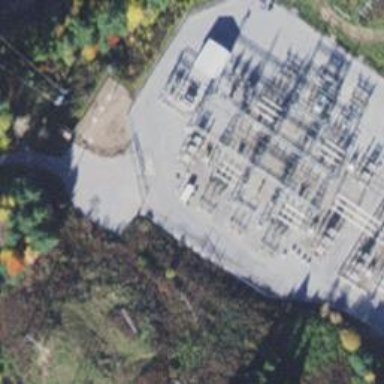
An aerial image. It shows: Switch used for power control.